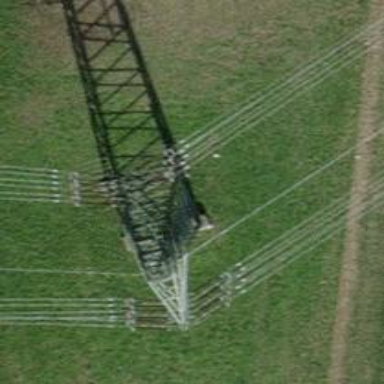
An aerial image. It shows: Power line is depicted.